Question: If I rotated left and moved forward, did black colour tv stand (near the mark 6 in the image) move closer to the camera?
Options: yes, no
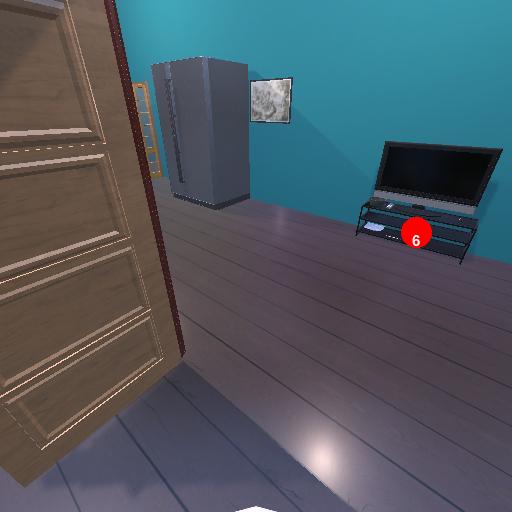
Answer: yes